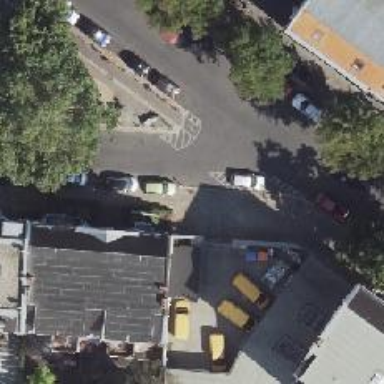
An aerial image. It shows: There is parking obstacle present in the area.